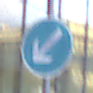
Verkehrszeichen: VorgeschriebeneVorbeifahrtLinks
Umgebung: Outdoor, Urban
Tageszeit: SunriseSunset
Wetter: PartlyCloudy
Licht: Natural
Jahreszeit: NotSpecified
Kontrast: MediumContrast